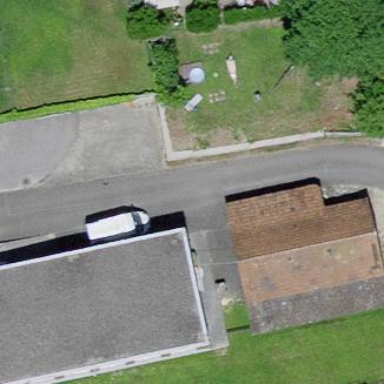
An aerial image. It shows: Rural barn.